Question: Just looking for ideas really. What i want is when two div's with images are close to eachother, to move their positions to connect to each other. Any idea's how to do this?
'''
<body onkeyup="clearPress()" onkeydown="controlCheck(event)" style="cursor: auto;">
<div id="application" style="position:absolute">
<div id="accordion" class="ui-accordion ui-widget ui-helper-reset" style="position:absolute;top:0px;left:0px;width:300px;height:900px" role="tablist"> ... </div>
<div id="buttons" style="position:absolute;top:0px;left:315px;width:1100px;height:50px;border:2px solid grey;background: url('images/ui-bg_glass_75_e6e6e6_1x400.png') repeat-x scroll 50% 50% rgb(230, 230, 230);"> ... </div>
<div id="canvas" class="DROPPABLE ui-droppable" style="position:absolute;top:50px;left:315px;width:1100px;height:850px;border:2px solid grey">
<div class="DRAGGABLE ui-draggable" style="position: absolute; width: 120px; height: 60px; top: 123.817px; left: 507.7px;" onclick="addBorder(this)">
<img id="PMF00" src="/devices/AAU01-010.gif"></img>
</div>
<div class="DRAGGABLE ui-draggable" style="position: absolute; width: 42px; height: 42px; top: 988.7px; left: -344.3px;" onclick="addBorder(this)"> ... </div>
<div class="DRAGGABLE ui-draggable" style="position: absolute; width: 84px; height: 36px; top: 138.7px; left: 412.467px;" onclick="addBorder(this)"> ... </div>
<div class="DRAGGABLE ui-draggable" style="position: absolute; width: 80px; height: 41px; top: 143.7px; left: 151.7px;" onclick="addBorder(this)"> ... </div>
<div class="DRAGGABLE ui-draggable" style="position: absolute; width: 100px; height: 100px; top: 92px; left: 344px;" onclick="addBorder(this)"> ... </div>
</div>
</div>
'''

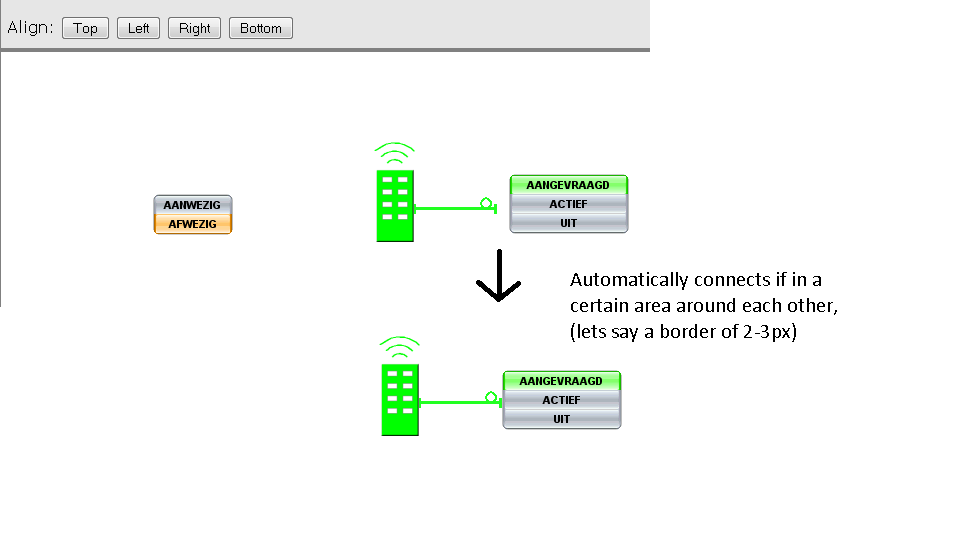
Answer: Initialize the draggable with the snap option specified:
'''
$( ".selector" ).draggable({ snap: true });
'''
Get or set the snap option, after initialization:
'''
// getter
var snap = $( ".selector" ).draggable( "option", "snap" );
// setter
$( ".selector" ).draggable( "option", "snap", true );
'''